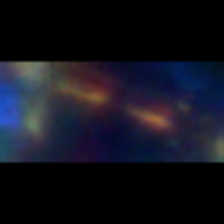
Taxon: Diatom_aggregate
Group: Diatoms